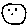
Label: smiley face